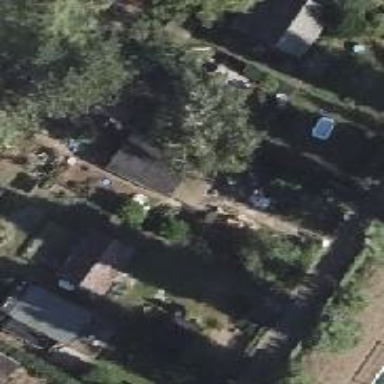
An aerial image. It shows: Plot within allotments.